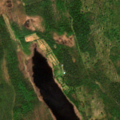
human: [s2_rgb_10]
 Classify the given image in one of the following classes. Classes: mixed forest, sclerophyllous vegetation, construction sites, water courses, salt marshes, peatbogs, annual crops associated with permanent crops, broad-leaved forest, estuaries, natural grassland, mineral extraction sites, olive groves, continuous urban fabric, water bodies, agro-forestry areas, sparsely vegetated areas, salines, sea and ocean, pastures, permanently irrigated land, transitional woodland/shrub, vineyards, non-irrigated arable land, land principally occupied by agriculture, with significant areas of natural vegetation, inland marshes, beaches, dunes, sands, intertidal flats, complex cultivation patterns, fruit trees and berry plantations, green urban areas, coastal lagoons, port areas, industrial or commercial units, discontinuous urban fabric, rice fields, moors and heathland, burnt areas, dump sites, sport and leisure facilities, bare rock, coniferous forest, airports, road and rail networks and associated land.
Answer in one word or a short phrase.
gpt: mixed forest, transitional woodland/shrub